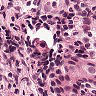
Metastatic tissue present: yes